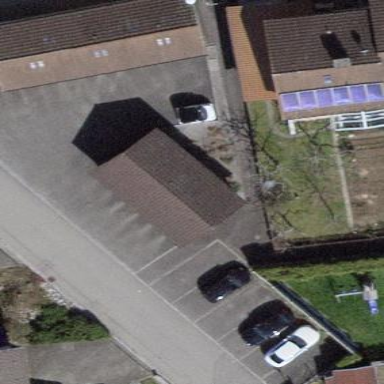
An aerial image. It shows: Group of garages.